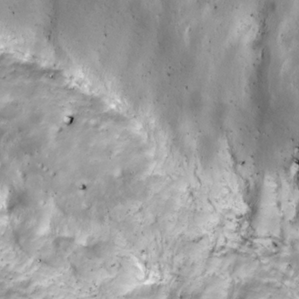
Label: non_frost